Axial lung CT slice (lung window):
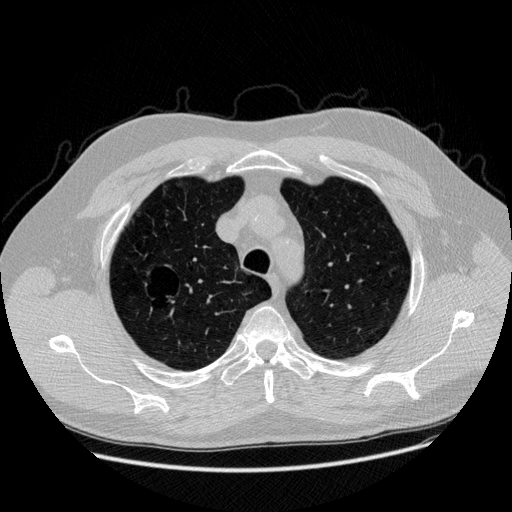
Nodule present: no